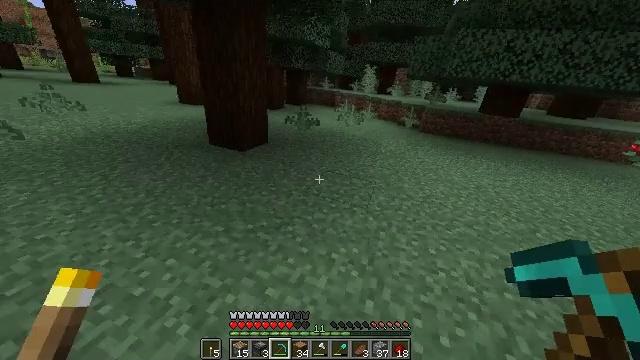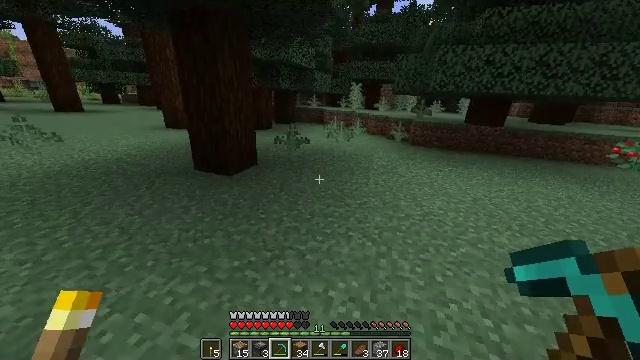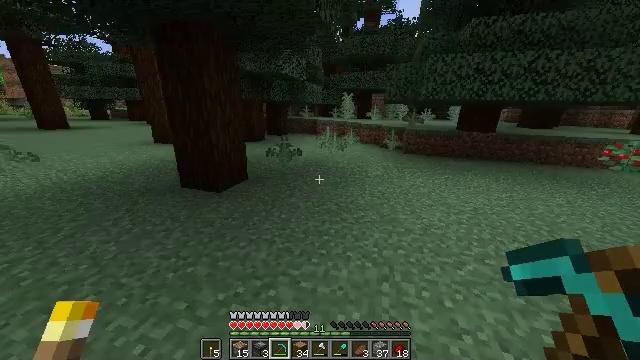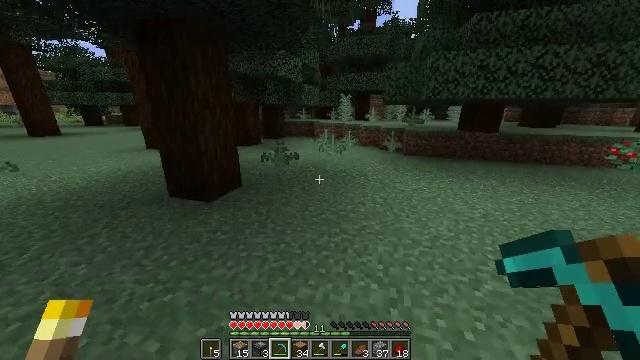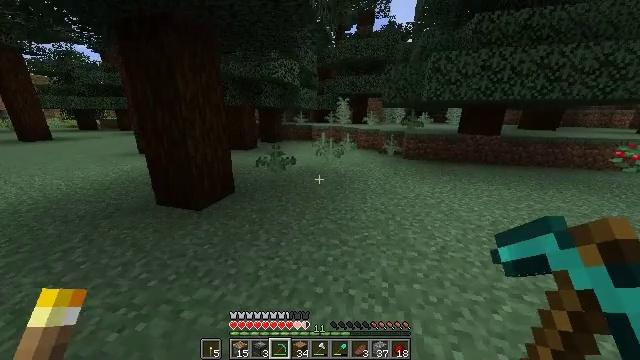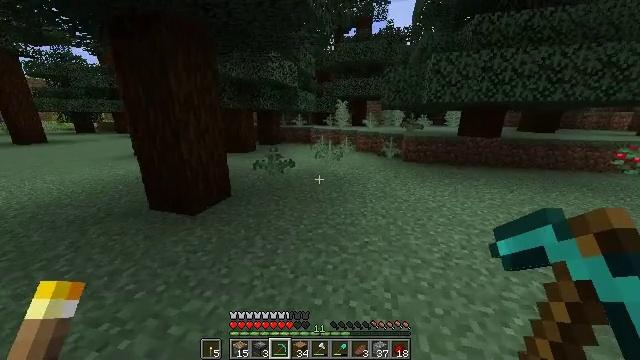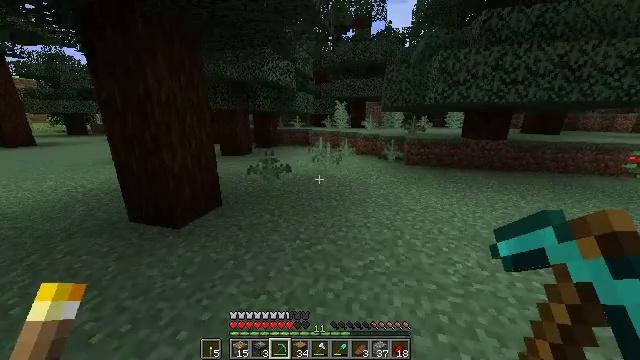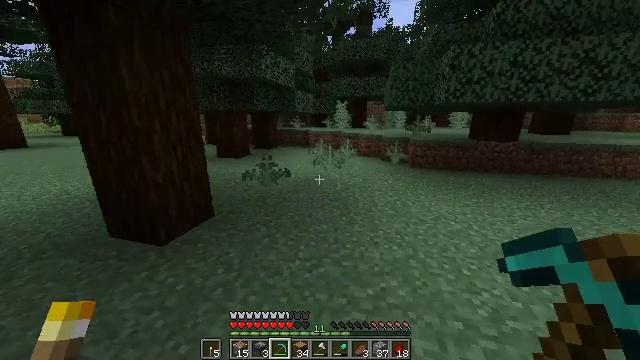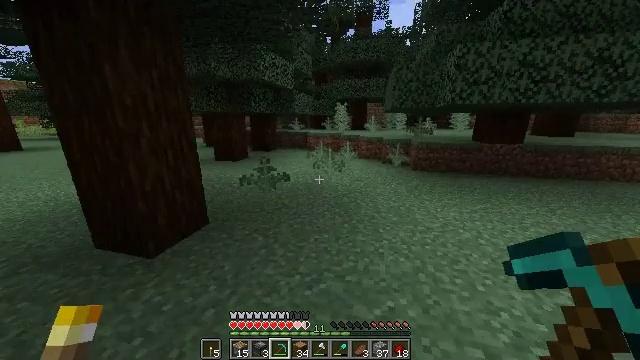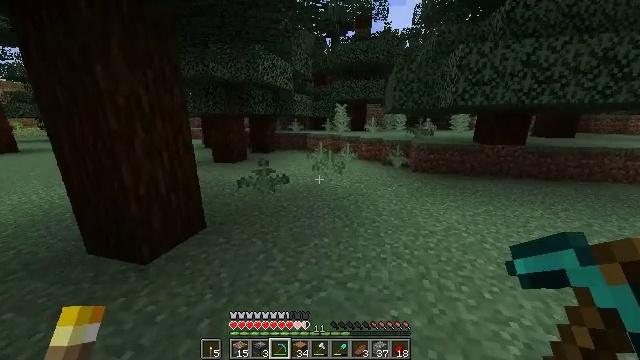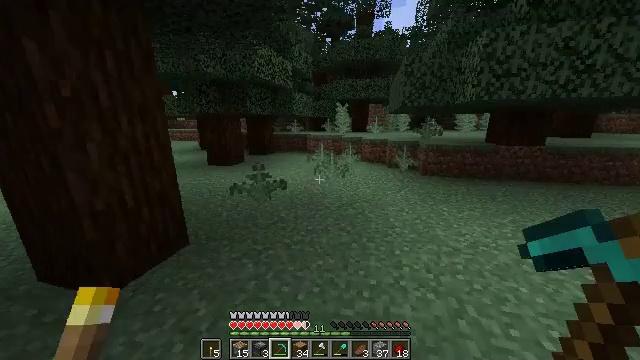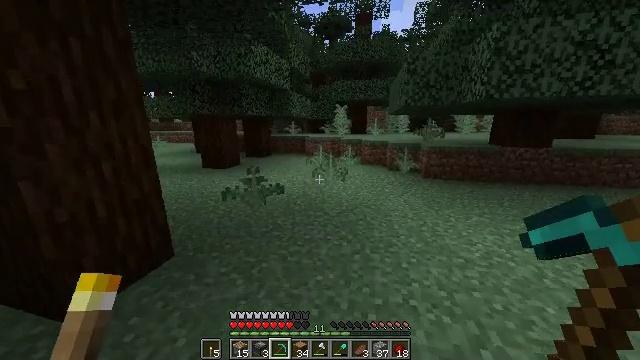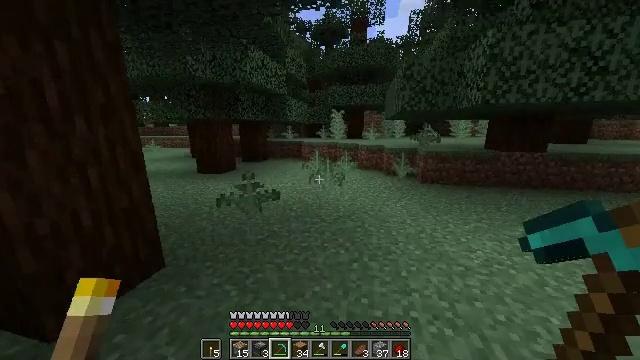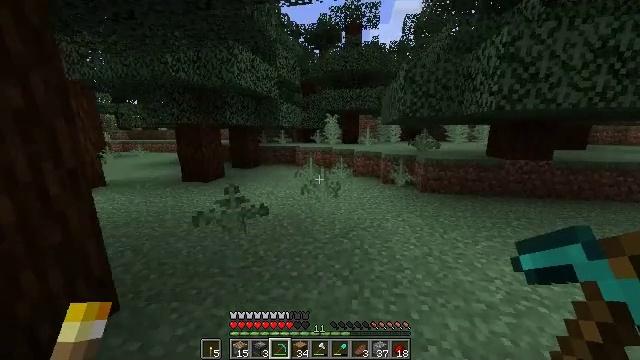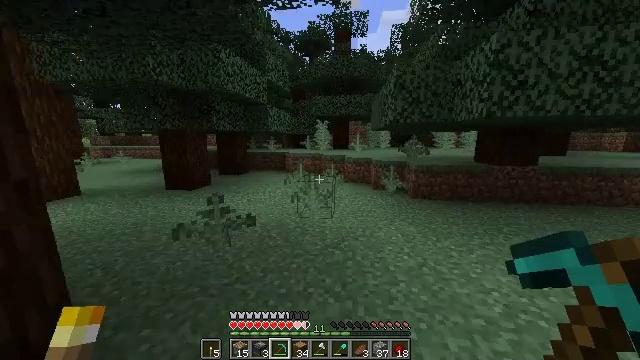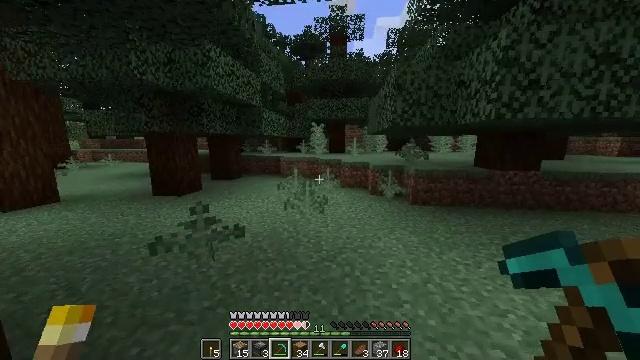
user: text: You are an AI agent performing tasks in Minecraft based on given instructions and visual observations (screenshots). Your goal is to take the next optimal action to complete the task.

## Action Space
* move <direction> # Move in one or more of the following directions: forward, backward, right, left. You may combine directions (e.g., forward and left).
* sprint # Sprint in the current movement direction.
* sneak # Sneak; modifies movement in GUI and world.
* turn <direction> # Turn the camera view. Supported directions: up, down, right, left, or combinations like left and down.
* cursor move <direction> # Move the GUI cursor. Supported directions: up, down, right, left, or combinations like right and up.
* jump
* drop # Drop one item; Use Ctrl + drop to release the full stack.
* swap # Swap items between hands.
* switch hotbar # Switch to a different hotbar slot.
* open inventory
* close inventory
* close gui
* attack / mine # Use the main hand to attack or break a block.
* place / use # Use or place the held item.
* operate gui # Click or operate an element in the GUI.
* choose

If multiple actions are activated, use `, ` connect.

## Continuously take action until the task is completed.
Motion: motion action
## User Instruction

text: Gather sweet berries from the bush.
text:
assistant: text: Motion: move forward, sprint, turn right and up
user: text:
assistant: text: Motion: move forward, turn right and up
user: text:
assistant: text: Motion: move forward
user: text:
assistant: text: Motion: move forward
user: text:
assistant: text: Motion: move forward, sprint
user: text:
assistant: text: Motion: move forward, sprint
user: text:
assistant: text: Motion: move forward, sprint
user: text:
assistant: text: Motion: move forward, sprint
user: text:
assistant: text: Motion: move forward
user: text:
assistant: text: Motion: move forward
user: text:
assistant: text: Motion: move forward, sprint
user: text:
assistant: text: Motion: move forward, sprint, turn up
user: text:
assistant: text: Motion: move forward, sprint, turn right and up
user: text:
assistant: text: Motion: move forward, sprint, turn right and up
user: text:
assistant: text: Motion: move forward, turn right
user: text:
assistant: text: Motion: move forward
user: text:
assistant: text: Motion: move forward
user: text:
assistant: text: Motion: move forward, sprint
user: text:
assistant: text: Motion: move forward, sprint
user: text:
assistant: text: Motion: move forward, sprint
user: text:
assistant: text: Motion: move forward
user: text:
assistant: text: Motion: move forward
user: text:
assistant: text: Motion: move forward, turn right
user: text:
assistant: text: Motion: move forward, turn right
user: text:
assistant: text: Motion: move forward, sprint, turn right
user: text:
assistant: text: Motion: move forward, sprint
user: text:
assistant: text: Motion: move forward, sprint
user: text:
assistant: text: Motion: move forward, sprint
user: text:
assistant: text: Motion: move forward, sprint
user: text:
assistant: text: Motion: move forward